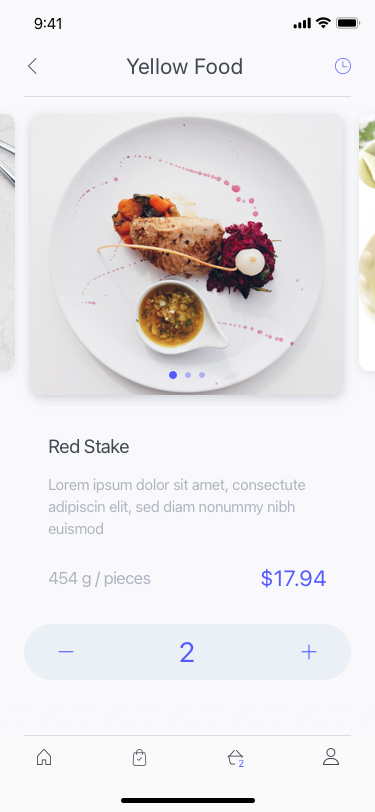
Text in this UI design:
$17.94
Lorem ipsum dolor sit amet, consectute adipiscin elit, sed diam nonummy nibh euismod
454 g / pieces
Red Stake
Yellow Food